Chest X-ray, PA view. Patient: 21 years old, sex M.
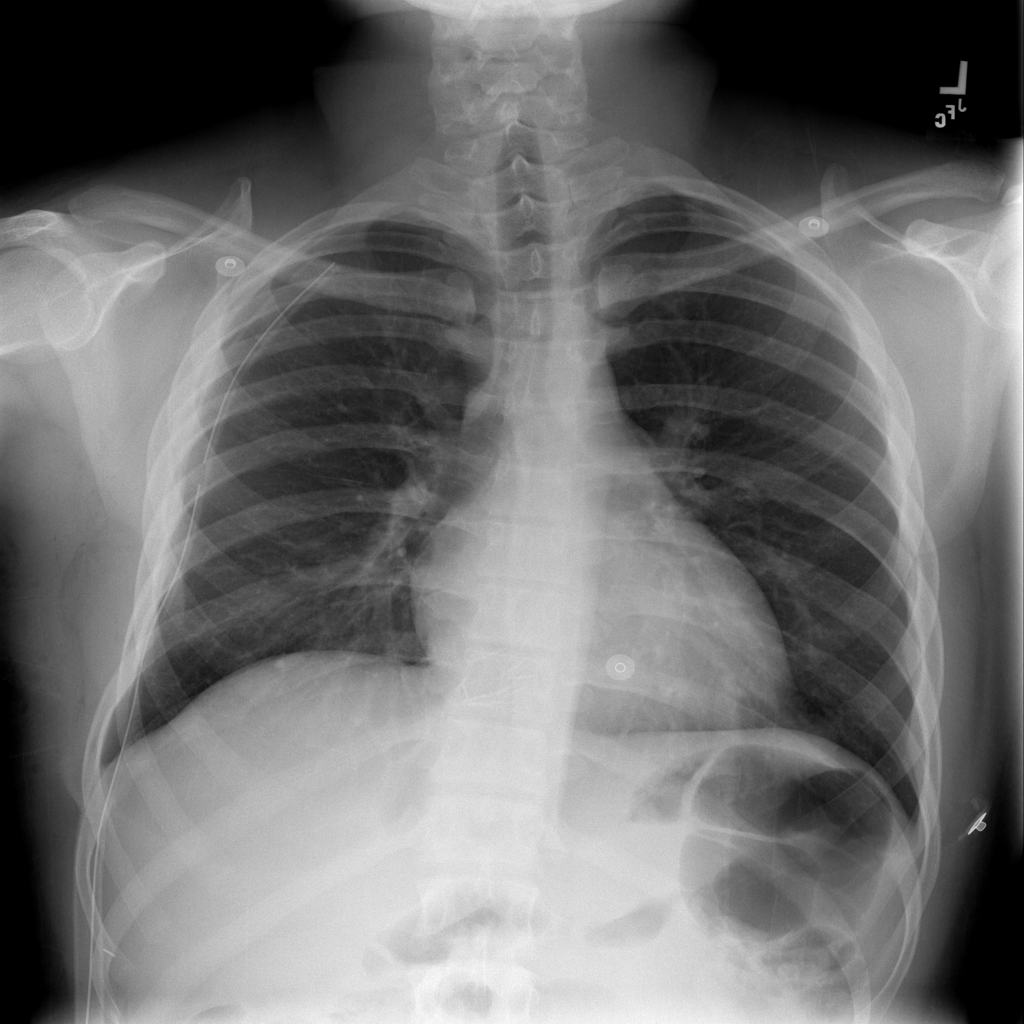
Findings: No Finding